Question: I'm writing a simple app in iOS using Xcode, I'm trying to load another 'ViewController' as a modal. The origin 'HomeScreenViewController' (inherits from 'UIViewController') where I'm loading the modal is originated with the project's Storyboard.
Then, as a response to a button pressed event, I'm loading this modal like this:
'''
-(IBAction)onAddButtonPressed:(UIButton *)sender {
MyAnotherViewController *vc = [[MyAnotherViewController alloc] init];
[self presentViewController:vc animated:YES completion:nil];
}
'''
The class 'MyAnotherViewController' is not represented in the Storyborad since its a simple class to show a navigation bar and a text field. The code is (partial code, the rest is Xcode auto-generated methods):
'''
@implementation MyAnotherViewController
- (void)viewDidLoad {
[self.navigationItem setTitle:@"Example"];
[self.view addSubview:[[UITextView alloc]initWithFrame:self.view.bounds]];
}
@end
'''
The problem is (also can be seen in the attached image) that the 'navigationItem' is not shown for some reason.
I also validated that 'self.navigationItem' is not 'nil' and it is not. Even more, I can see in debug mode that the title is actually set to "Example".

Your help is well appreciated,
Cheers...
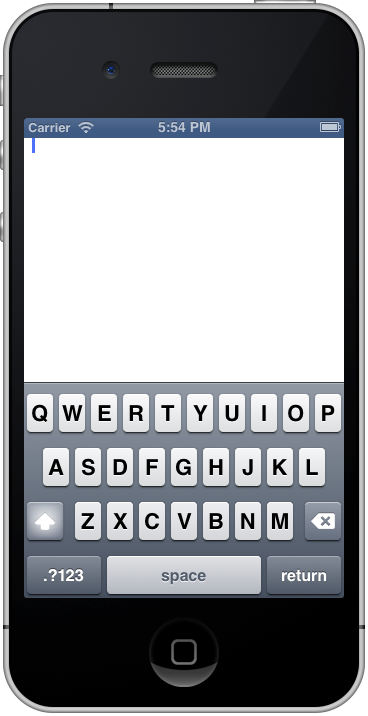
Answer: The 'UINavigationItem' property of a UIViewController is only used when the ViewController is inside a 'UINavigationController', so :
'''
-(IBAction)onAddButtonPressed:(UIButton *)sender {
MyAnotherViewController *vc = [[MyAnotherViewController alloc] init];
UINavigationController *navCtl = [[UINavigationController alloc] initWithRootController:vc];
[self presentViewController:navCtl animated:YES completion:nil];
}
'''